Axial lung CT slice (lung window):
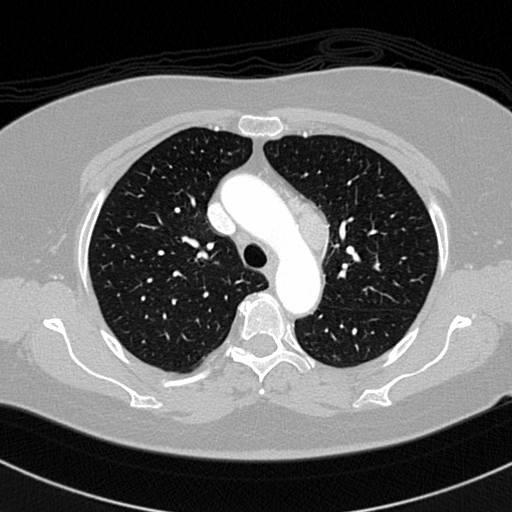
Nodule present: no